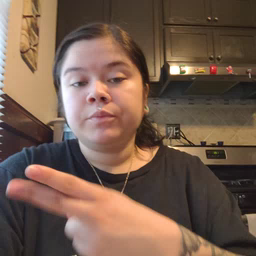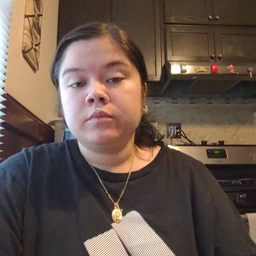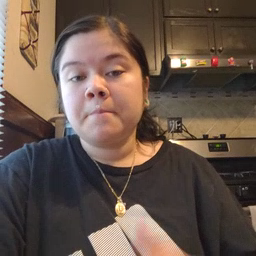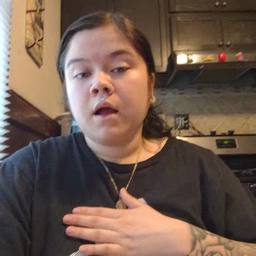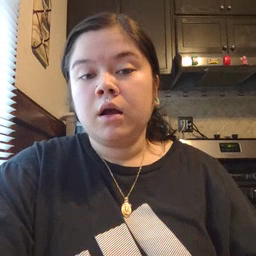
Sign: minemy